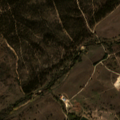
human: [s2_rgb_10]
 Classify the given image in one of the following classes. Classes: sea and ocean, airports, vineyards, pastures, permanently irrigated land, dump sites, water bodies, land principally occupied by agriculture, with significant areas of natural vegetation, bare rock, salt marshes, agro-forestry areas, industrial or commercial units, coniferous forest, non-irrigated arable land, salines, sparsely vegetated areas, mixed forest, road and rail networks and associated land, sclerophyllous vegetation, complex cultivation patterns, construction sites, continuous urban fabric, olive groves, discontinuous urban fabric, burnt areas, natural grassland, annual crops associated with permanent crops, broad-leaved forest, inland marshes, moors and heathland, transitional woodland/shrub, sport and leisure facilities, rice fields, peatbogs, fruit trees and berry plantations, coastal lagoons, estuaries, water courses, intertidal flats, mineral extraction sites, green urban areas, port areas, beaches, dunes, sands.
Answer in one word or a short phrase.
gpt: non-irrigated arable land, agro-forestry areas, broad-leaved forest, transitional woodland/shrub